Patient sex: M
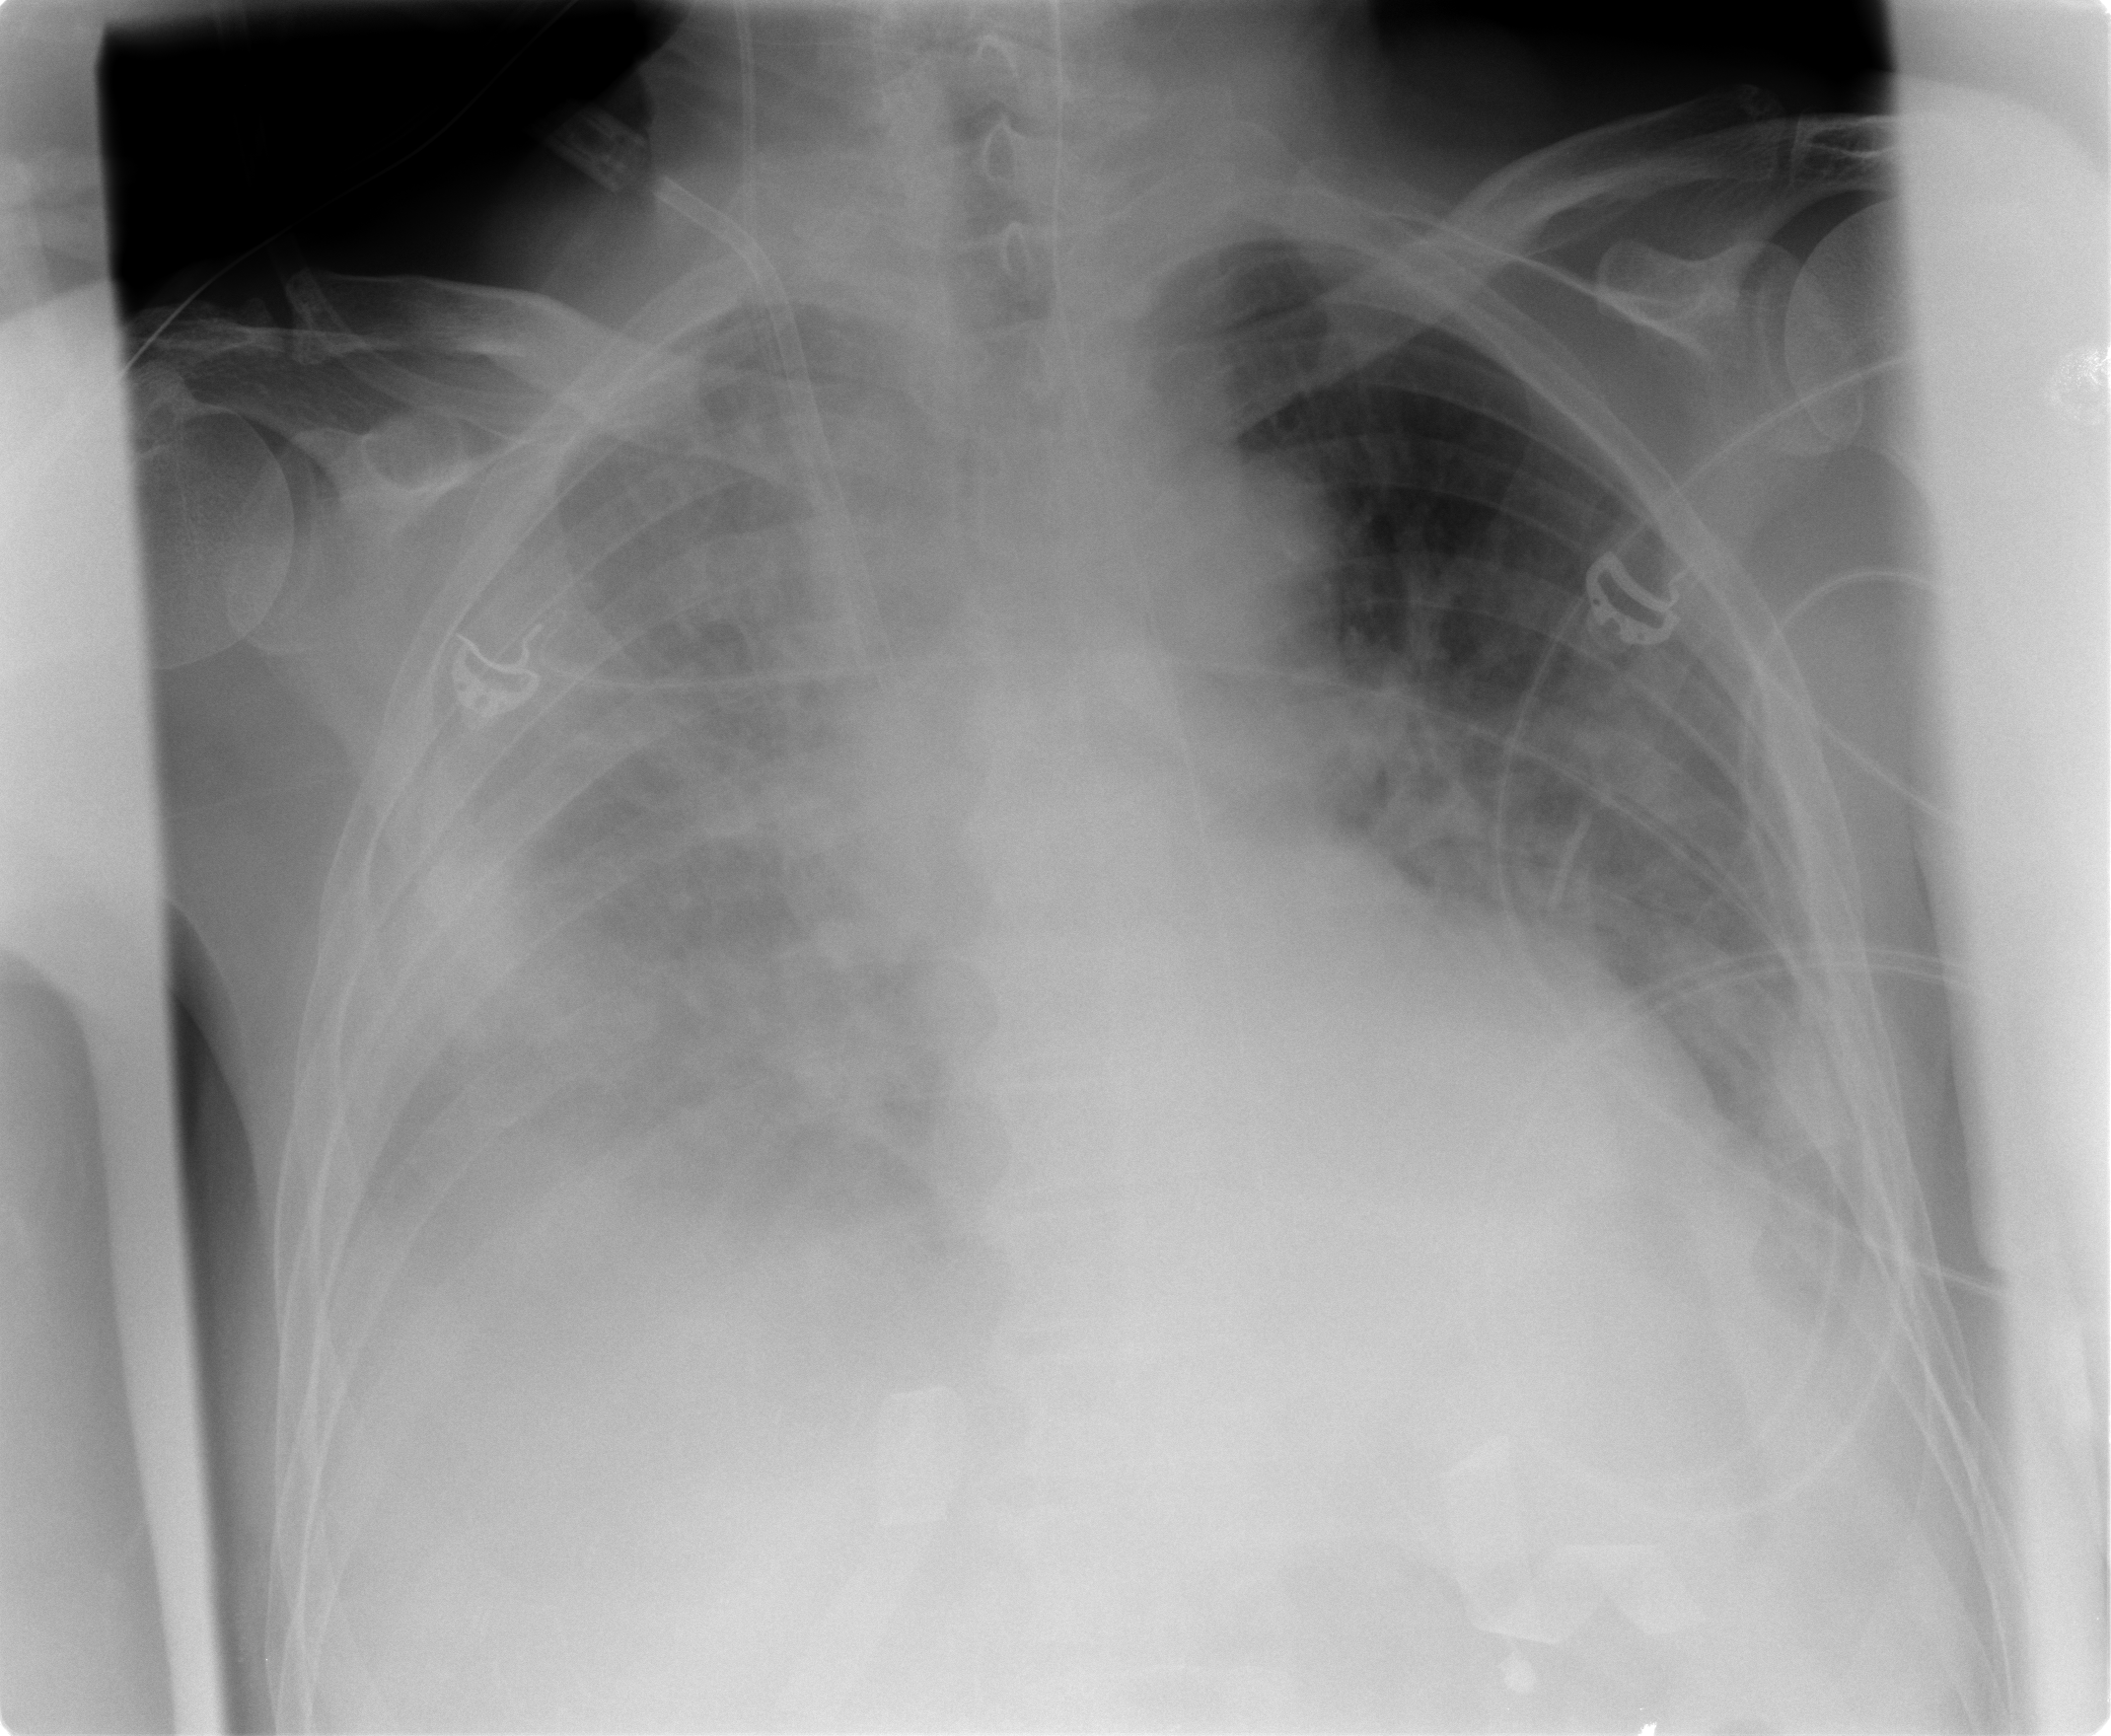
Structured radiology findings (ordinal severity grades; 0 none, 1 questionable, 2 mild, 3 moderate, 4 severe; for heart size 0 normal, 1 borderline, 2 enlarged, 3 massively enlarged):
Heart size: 0
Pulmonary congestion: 2
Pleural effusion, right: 3
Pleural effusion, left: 2
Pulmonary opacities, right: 2
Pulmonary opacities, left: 0
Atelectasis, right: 3
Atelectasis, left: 2